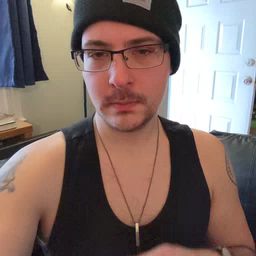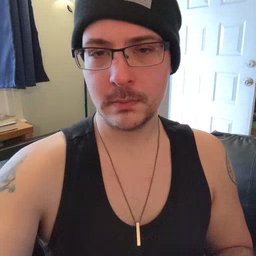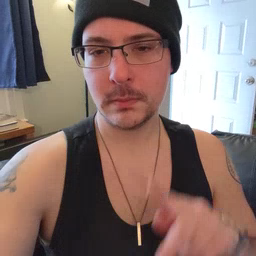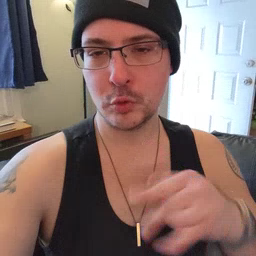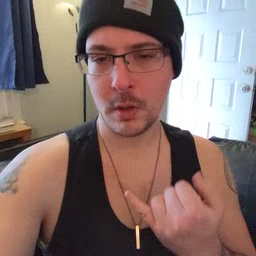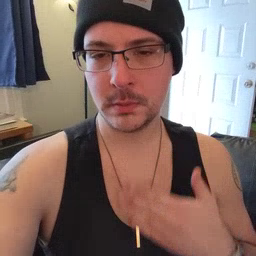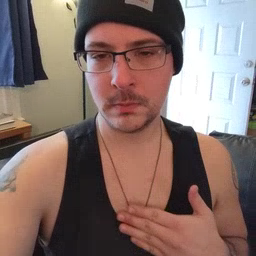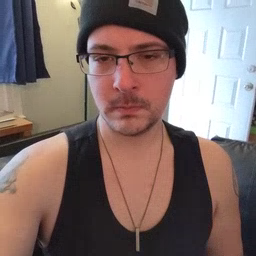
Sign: pajamas